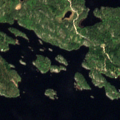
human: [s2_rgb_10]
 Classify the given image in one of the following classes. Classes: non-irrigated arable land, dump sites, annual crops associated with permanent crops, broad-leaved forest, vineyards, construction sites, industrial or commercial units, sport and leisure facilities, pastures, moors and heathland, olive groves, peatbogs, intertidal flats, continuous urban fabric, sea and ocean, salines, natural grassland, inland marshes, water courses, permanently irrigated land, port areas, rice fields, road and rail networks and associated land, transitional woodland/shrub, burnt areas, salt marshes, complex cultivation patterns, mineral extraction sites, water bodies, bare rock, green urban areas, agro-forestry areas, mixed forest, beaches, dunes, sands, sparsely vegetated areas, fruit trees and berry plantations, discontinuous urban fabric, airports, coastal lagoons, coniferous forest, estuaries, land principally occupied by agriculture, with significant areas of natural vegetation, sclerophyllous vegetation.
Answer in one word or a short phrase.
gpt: coniferous forest, water bodies